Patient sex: M
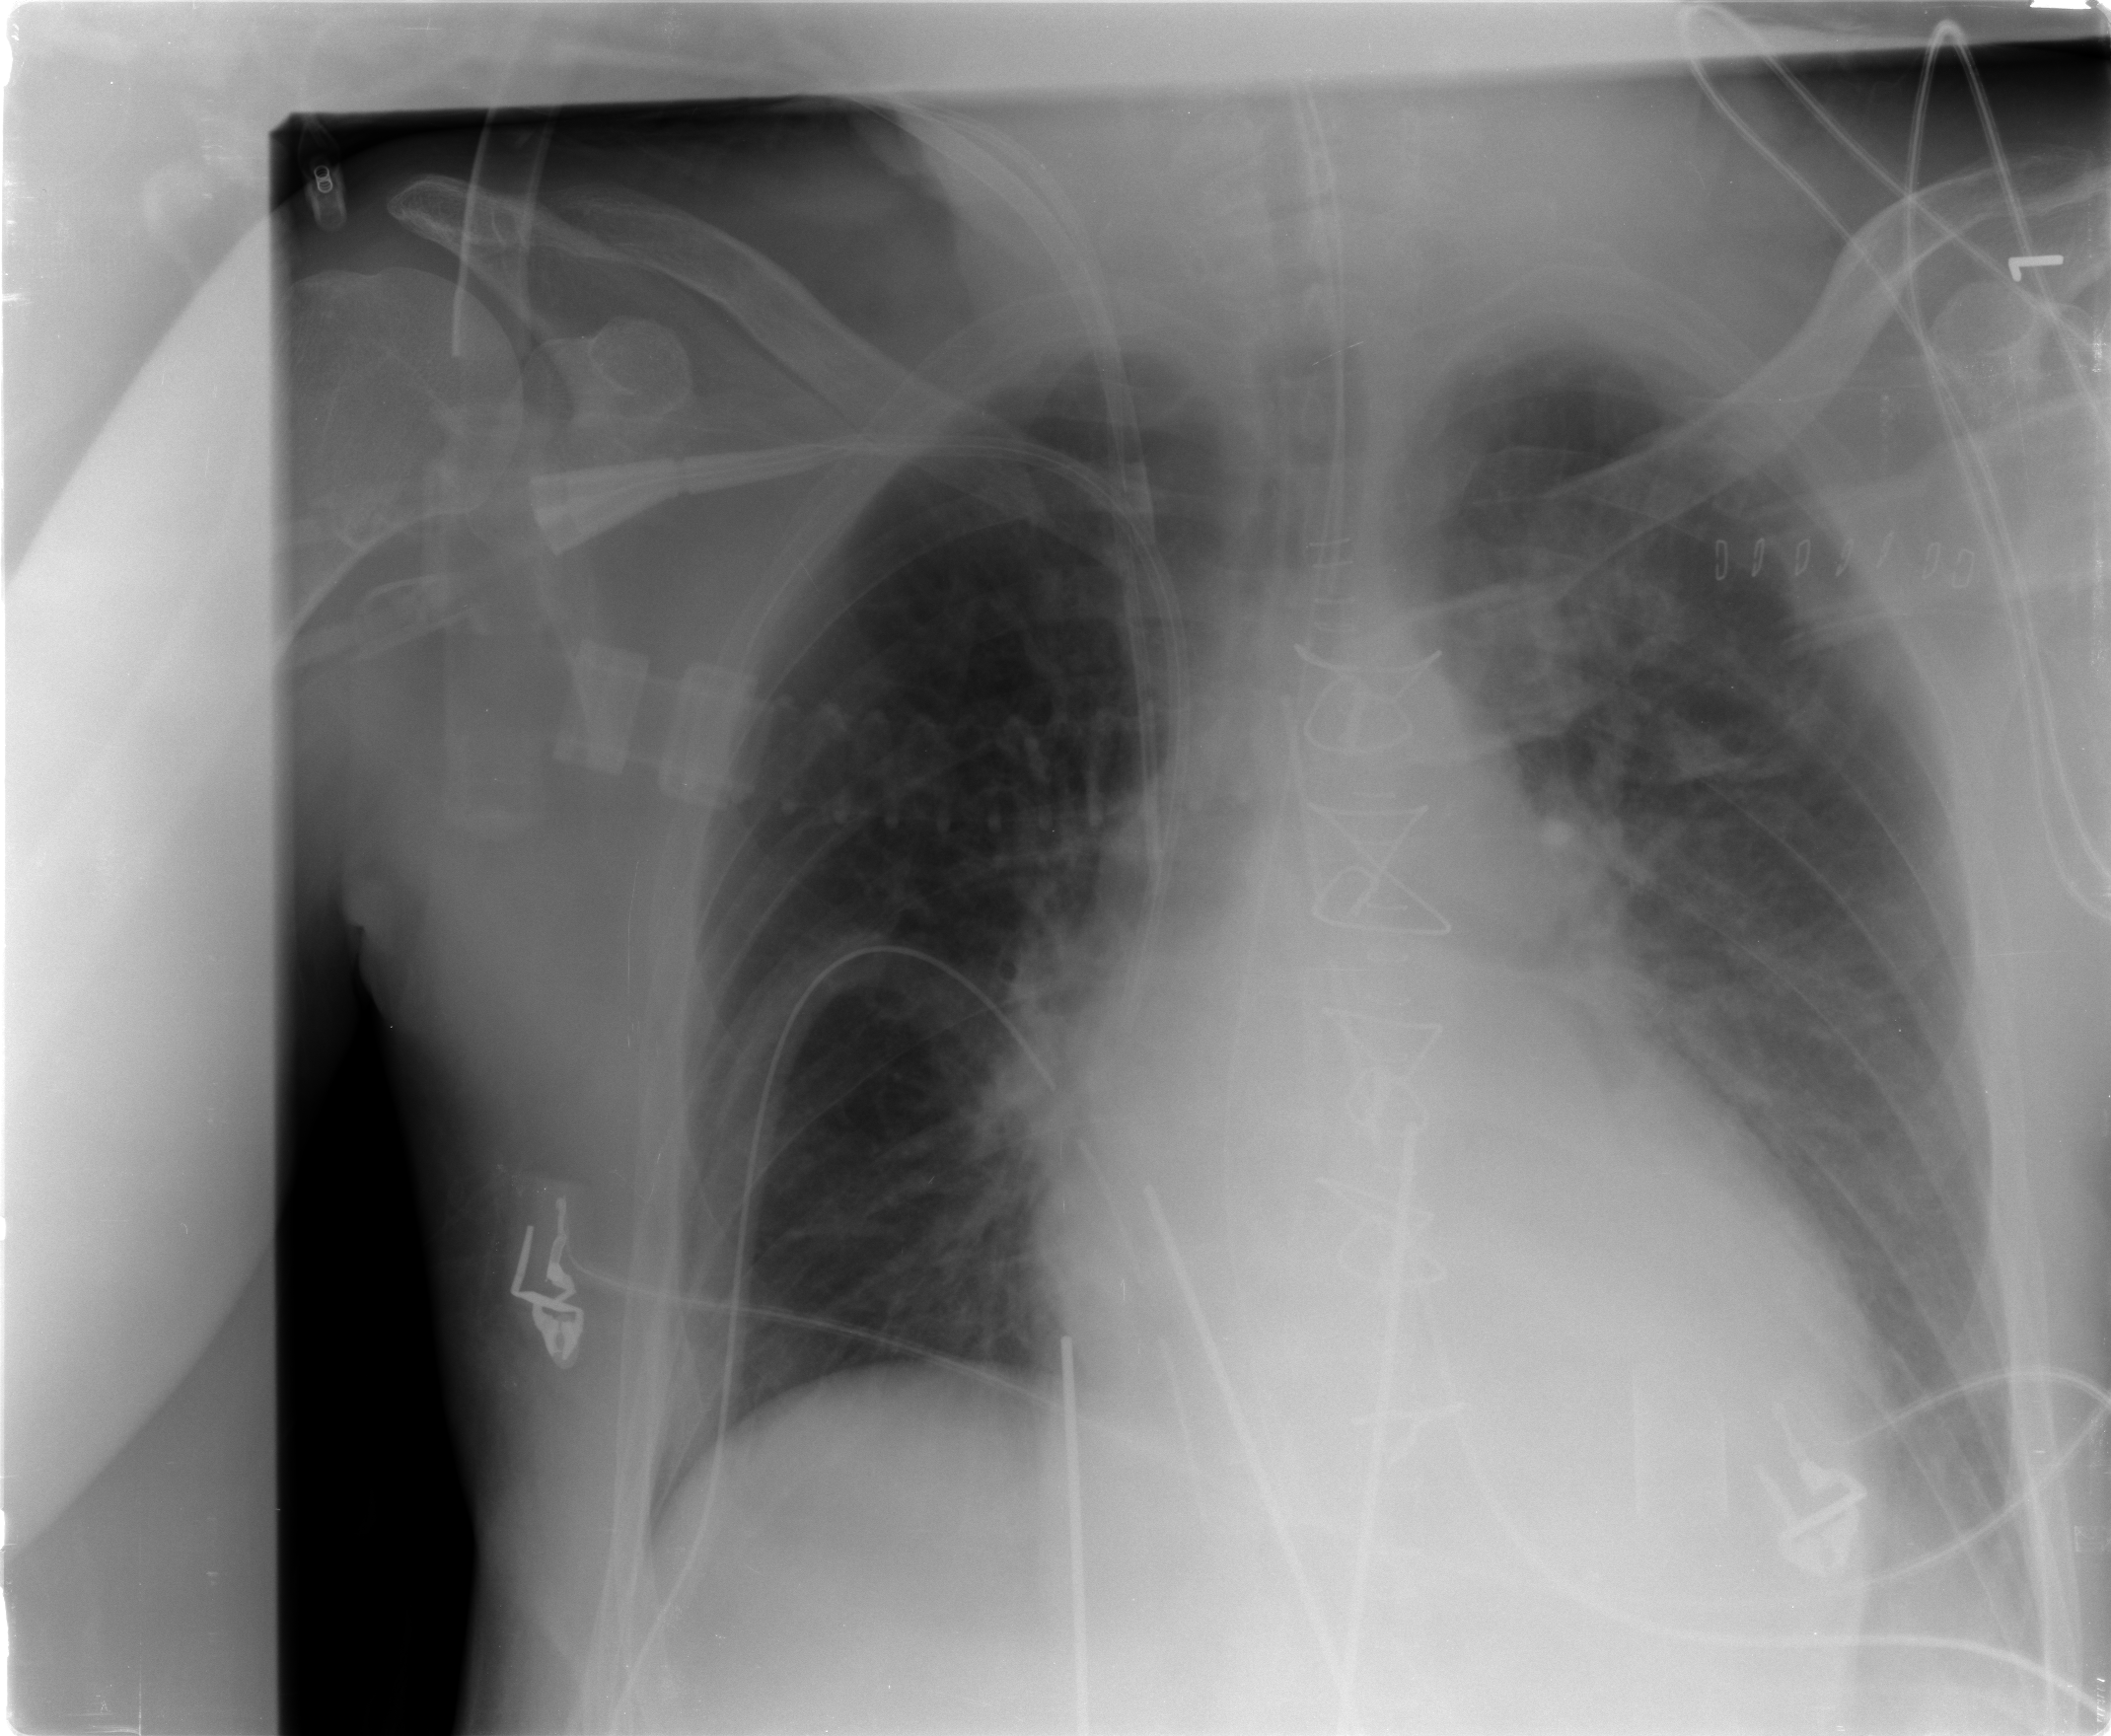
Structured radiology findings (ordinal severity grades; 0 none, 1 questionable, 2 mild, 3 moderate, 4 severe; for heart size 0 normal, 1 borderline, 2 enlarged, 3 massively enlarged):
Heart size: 2
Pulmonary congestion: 2
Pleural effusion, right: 0
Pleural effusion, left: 2
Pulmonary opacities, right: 0
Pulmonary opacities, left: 2
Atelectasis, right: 1
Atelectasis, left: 2